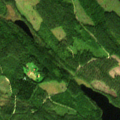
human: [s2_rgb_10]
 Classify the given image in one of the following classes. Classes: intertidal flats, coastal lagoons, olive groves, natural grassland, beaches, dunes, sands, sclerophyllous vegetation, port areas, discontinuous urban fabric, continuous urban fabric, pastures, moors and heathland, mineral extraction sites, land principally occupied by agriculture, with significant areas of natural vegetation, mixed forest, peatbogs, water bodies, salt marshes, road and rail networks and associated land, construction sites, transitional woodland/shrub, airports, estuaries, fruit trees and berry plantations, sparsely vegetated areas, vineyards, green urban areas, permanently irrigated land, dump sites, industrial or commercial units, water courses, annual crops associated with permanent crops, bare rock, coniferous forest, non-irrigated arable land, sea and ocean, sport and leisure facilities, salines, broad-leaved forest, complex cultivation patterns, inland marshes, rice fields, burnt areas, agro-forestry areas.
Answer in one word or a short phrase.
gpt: coniferous forest, mixed forest, water bodies